Question: I want to add separator (image) to my list at CSS, how to add this?
'''
li{
list-style:none;
background-image:url("SlicingImage/button_unselect.png");
height: 53px;
width: 180px;
}
'''
separator :
'''
url("SlicingImage/separator.png")
'''
Pic

HTML
'''
<p><img src="SlicingImage/logo.png"/>
<li>Coffee</li>
<li>Tea</li>
<li>Coca Cola</li>
'''
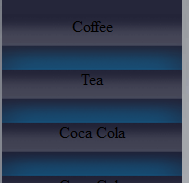
Answer: There are a few options availible
Button 1
Separator 1
Button 2
Separator 1
Button 3
'''
.buttons{
list-style:none;
background-image:url("SlicingImage/button_unselect.png");
height: 53px;
width: 180px;
}
.separator{
background-image:url("SlicingImage/separator.png");
width:5px; /*select your width */
height:53px; /*select your height */
'''
}